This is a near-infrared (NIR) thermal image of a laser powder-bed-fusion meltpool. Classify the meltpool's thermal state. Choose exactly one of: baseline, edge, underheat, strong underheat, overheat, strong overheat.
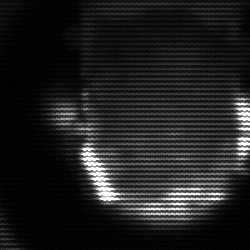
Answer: baseline